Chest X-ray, PA view. Patient: 60 years old, sex M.
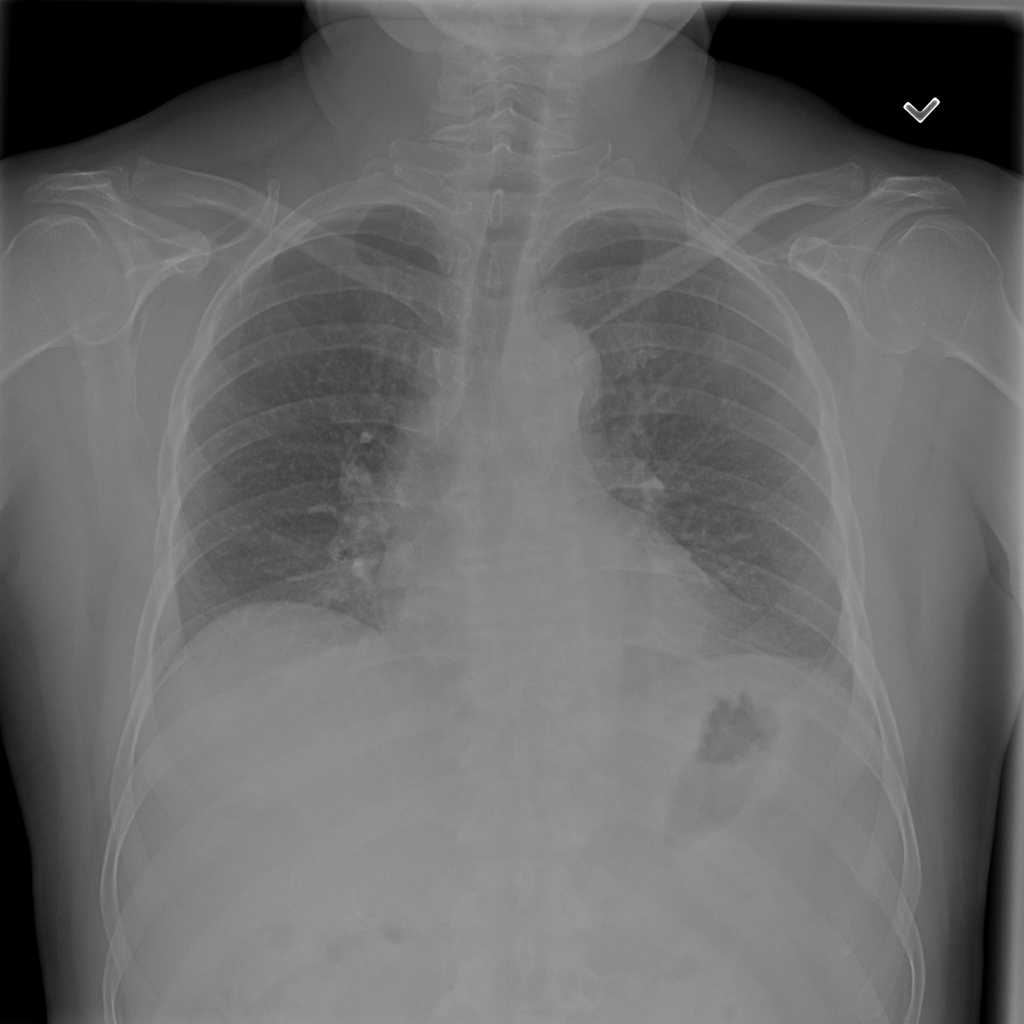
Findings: No Finding